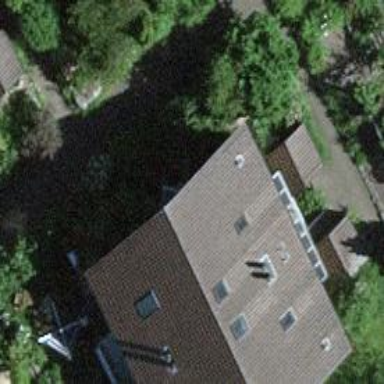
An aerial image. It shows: Terrace-style building with gabled roof.